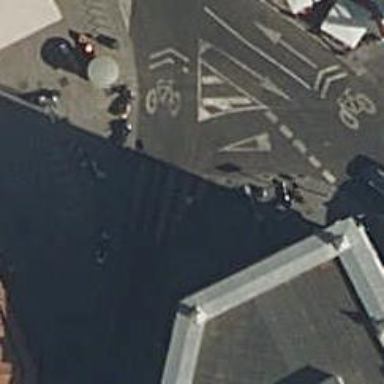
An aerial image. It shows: Residential road with shared cycle lane.